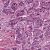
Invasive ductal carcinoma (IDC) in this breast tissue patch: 1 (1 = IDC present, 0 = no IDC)